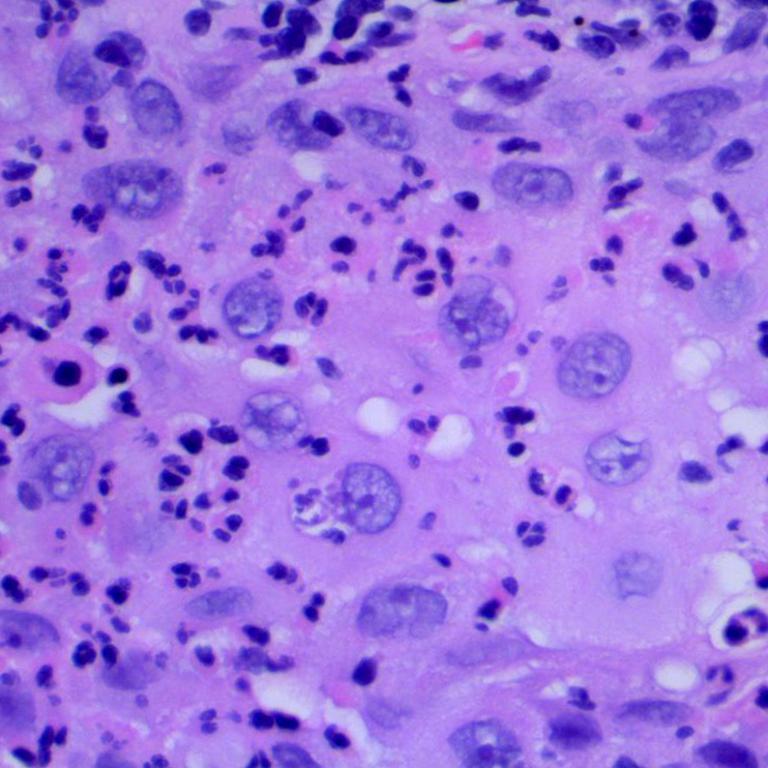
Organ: lung
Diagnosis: squamous carcinomas